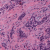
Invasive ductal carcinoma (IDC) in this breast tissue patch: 1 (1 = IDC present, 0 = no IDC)